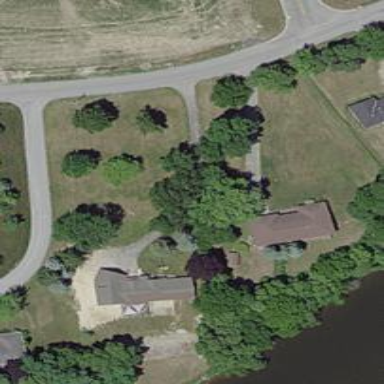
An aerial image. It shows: Driveway.